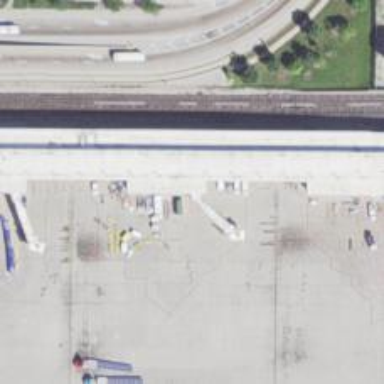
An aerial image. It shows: Airport gate.